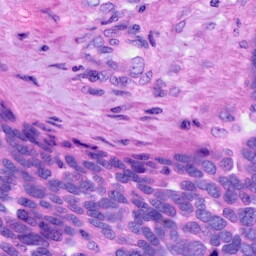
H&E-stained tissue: Ovarian